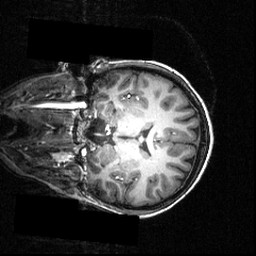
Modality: T1w
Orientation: coronal
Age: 16
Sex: female
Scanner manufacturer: siemens
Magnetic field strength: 3.951 T
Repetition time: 1.5 s
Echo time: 0.00335 s